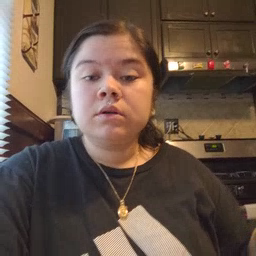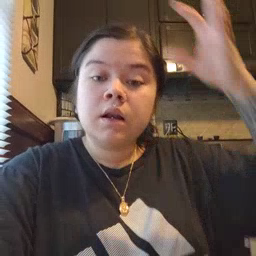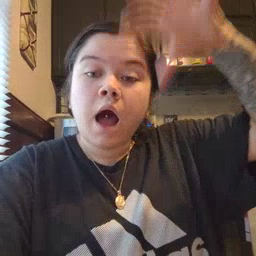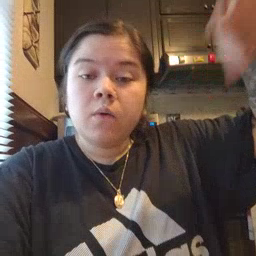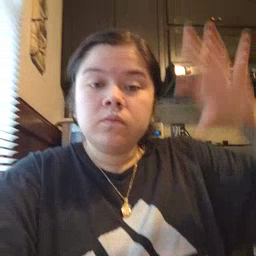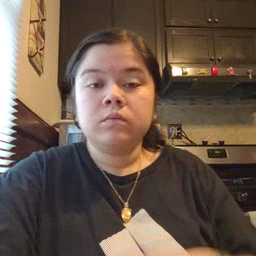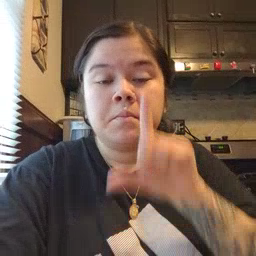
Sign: cloud